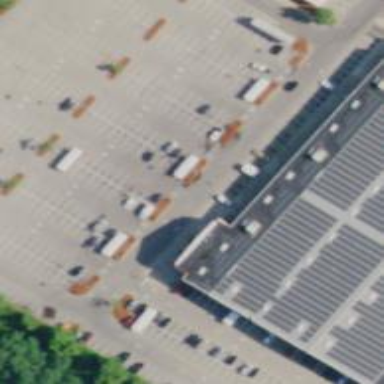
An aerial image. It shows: Trolley bay.